Interaction volume radius: 10 \u00c5
Interaction volume height: 10 \u00c5
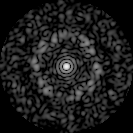
Disorder parameter: 0.8422